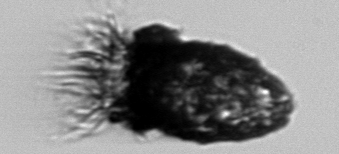
Label: Stenosemella_pacifica